Question: I'm working on a very simple RSS Feed. What I am doing is pulling the information from a database and transforming it into XML using PHP. However, when I use Chrome to look at the code to make sure it is all appearing as it should, I get these errors at the top of the page.

Here is the code that I am using to pull from my database and create the RSS Feed.
'''
<?php
include('connectDatabaseScript.php');
$sql = "SELECT * FROM table ORDER BY id DESC";
$query = mysql_query($sql) or die(mysql_error());
header("Content-type: text/xml");
echo "<?xml version='1.0' encoding='UTF-8'?>
<rss version='2.0'>
<channel>
<title>My RSS Feed</title>
<link>http://www.mywebsite.com/rss.php</link>
<description>The description for the feed.</description>
<language>en-us</language>";
while($row = mysql_fetch_array($query)) {
$title=$row['title'];
$finalTitle = str_replace("&", "and", $title);
$link=$row['link'];
$newLink = str_replace("&", "&amp;", $link);
$category = $row['category'];
$date = $row['date'];
$description = $row['description'];
echo "<item>
<title>$finalTitle</title>
<link>$newLink</link>
<description>$description</description>
<author>John Doe</author>
<pubDate>$date<pubDate>
<category>$category</category>
</item>";
}
echo "</channel></rss>";
?>
'''
This code usually gets stuck on the title tag. When it does that, it will merge together the link and can also merge the rest of the item and several others after it. Here is an example of what is happening.
'''
<item>
<title>Title No 415: Title <item>
<title>Title No 291: Another Title</title>
<link>http://www.mywebsite.com/post.php?id=291</link>
<description>description</description>
<author>John Doe</author>
<pubDate>Jan. 1, 2000</pubDate>
<category>Generic</category>
</item>
'''
I have figured out what character is causing this to occur. It is the "-" character that appears in some of the titles that I have that is causing the problem. I've been trying to remove it by using the str_replace function. While I have been able to use it with "&" with success, it is not working with "-". Is there another solution to get rid of the "-" from the title or is it still possible with str_replace?
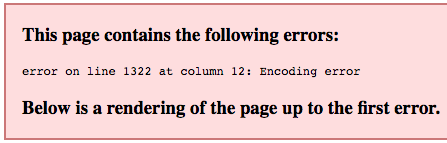
Answer: I have some PHP scripts that make a MySQL query and use it to produce an RSS feed. The text for RSS elements such as 'title' and 'description' needs to be cleaned up for presentation as XML.
Here's a function to do that:
'''
function clean_text($in_text) {
return utf8_encode(
htmlspecialchars(
stripslashes($in_text)));
}
'''
I think a simpler function might solve the problem you're having:
'''
function clean_text($in_text) {
return htmlspecialchars(
stripslashes($in_text));
}
'''
The call to 'utf8_encode()' encodes an ISO-8859-1 string as UTF-8 and was necessary for me because I was dealing with ISO-8859-1 character encoding in my database. The <URL> function in PHP turns & to &amp;, < to &lt; and > to &gt;.
Here's a statement that uses the function to output some RSS:
'''
echo "<description>" . clean_text($row['description']) . "</description>";
'''